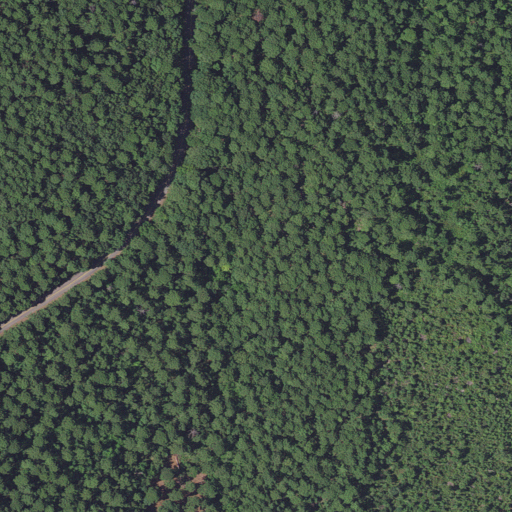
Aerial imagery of mountain in Arkansas named Boney Mountain containing evergreen forest, mixed forest, open development, and deciduous forest